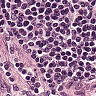
Metastatic tissue present: no